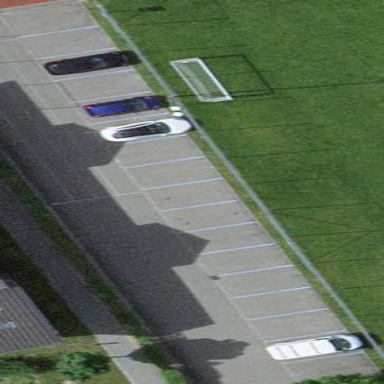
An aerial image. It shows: Diagonal street-side parking with asphalt surface.